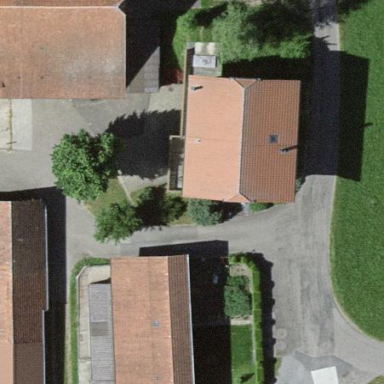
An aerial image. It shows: Farmyard area.